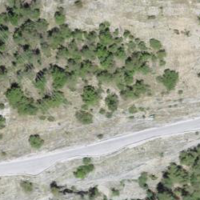
EUNIS habitat code: 45
Species observed at this site:
Parnassius apollo